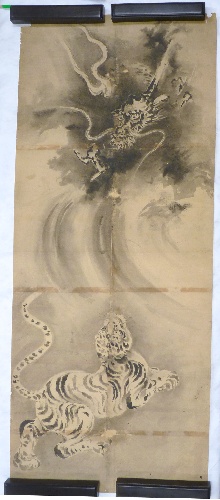
Date: early 19th century
Object type: Drawing
Classification: Paintings
Medium: On paper
Culture: Japan
Period: Edo period (1615–1868)
Dimensions: Image: 43 5/8 in. × 21 in. (110.8 × 53.3 cm)
Department: Asian Art
Credit line: Gift of John Achelis, 1907
Accession year: 1907
Repository: Metropolitan Museum of Art, New York, NY
Tags: Animals